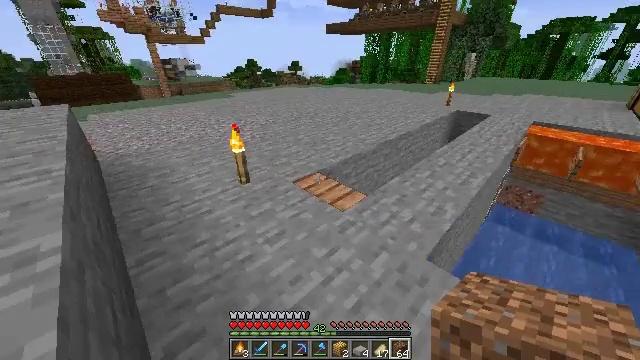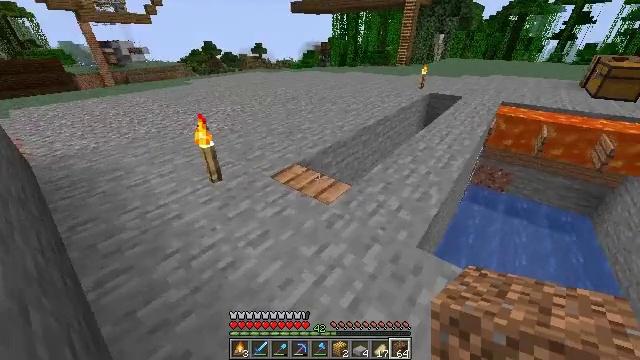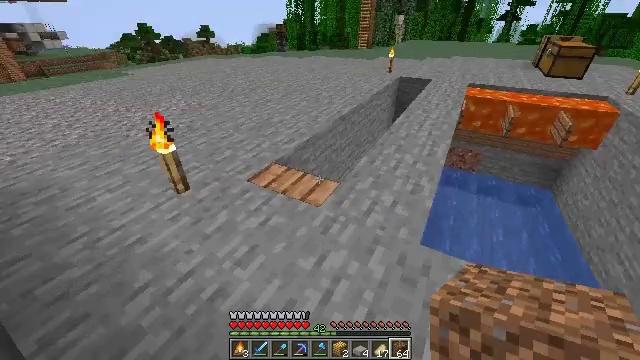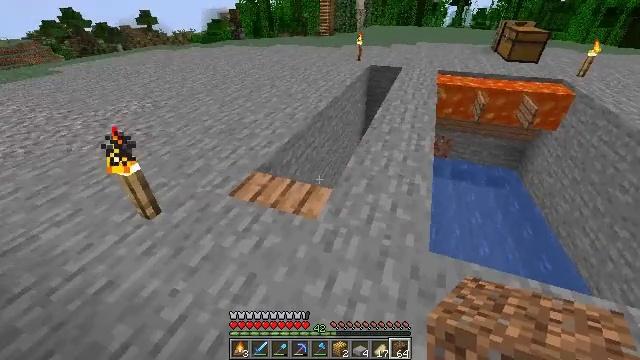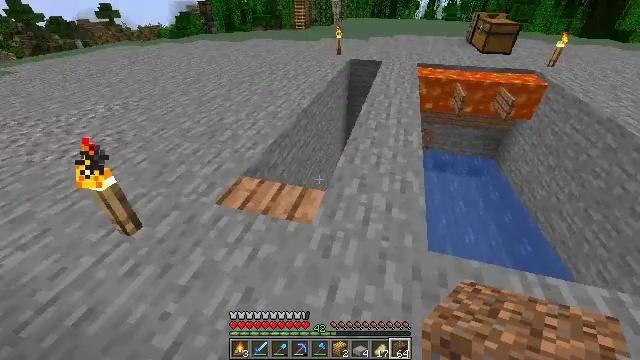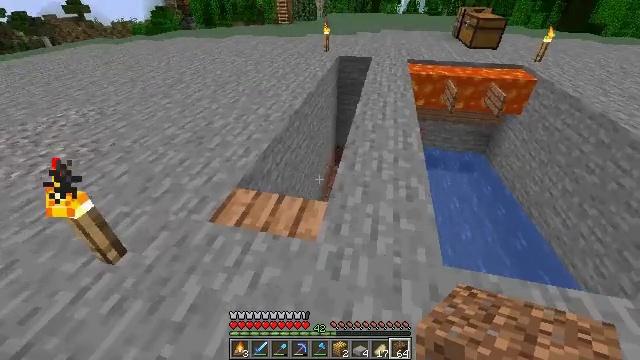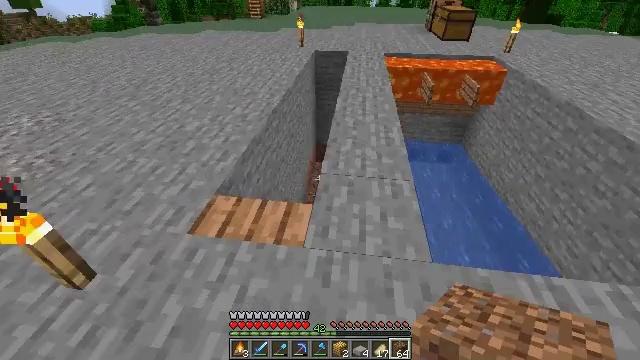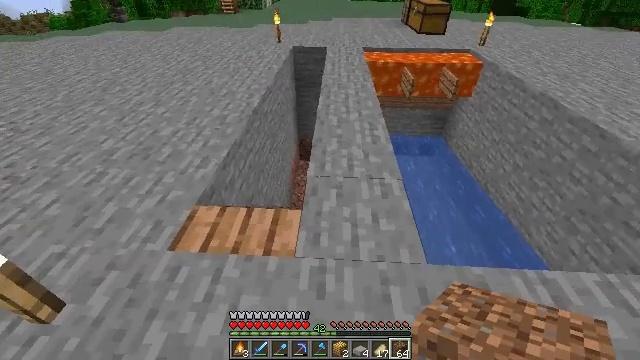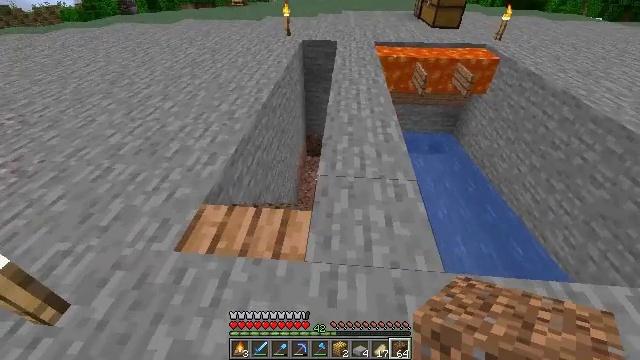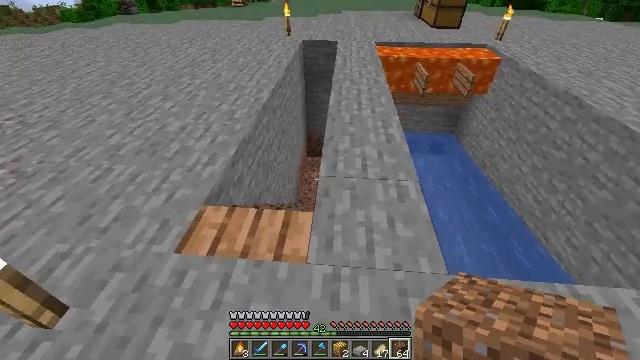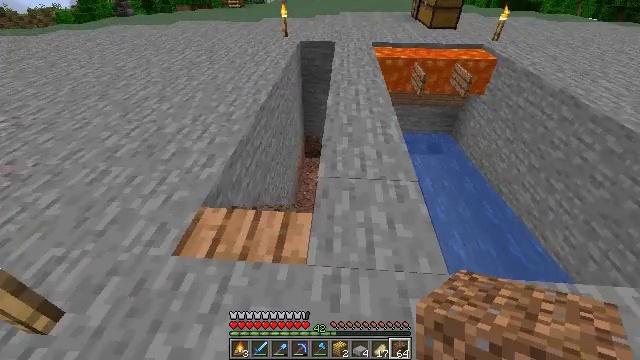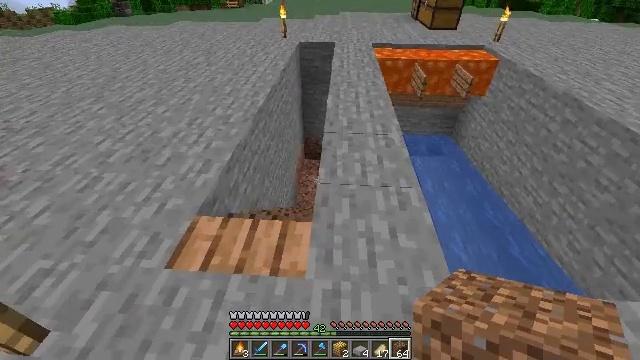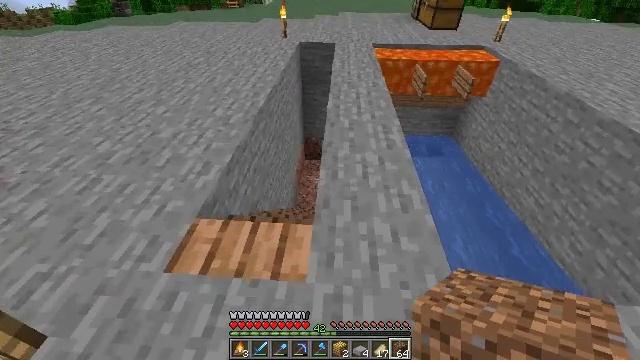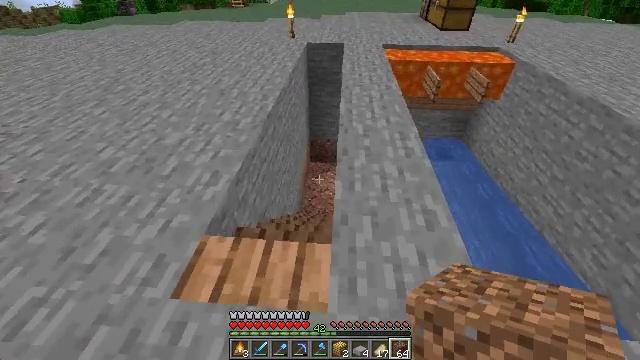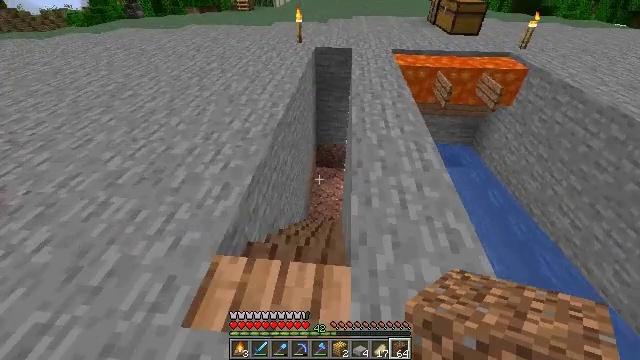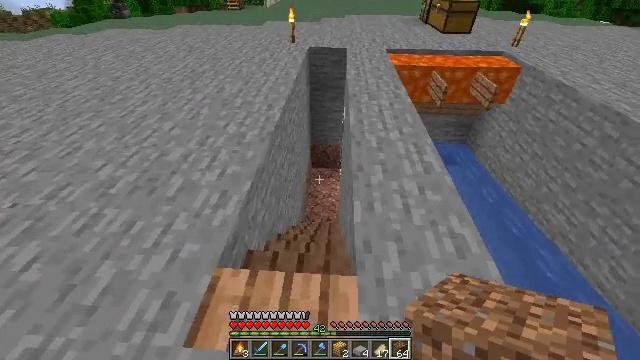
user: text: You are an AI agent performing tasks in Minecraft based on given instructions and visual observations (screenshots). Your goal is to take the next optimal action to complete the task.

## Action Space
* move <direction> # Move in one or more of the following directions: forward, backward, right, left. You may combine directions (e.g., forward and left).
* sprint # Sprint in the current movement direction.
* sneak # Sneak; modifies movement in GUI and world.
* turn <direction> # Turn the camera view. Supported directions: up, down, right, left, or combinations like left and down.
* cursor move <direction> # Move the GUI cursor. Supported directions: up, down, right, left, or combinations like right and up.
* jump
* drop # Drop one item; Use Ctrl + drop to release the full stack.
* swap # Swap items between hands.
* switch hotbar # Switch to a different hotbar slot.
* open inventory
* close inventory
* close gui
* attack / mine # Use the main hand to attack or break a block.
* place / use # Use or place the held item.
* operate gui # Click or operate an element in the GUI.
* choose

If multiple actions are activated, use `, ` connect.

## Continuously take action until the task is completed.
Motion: motion action
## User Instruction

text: Drop a dried kelp.
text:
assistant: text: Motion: move forward and move left, turn right and down
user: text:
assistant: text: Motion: move forward and move left, turn right and down
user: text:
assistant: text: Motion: move forward and move left, turn right and down
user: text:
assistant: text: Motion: move forward and move left, turn right and down
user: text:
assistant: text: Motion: move forward, turn right
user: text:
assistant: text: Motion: move forward, turn right and down
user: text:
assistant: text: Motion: turn right
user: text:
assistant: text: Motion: turn left and down
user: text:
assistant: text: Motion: no_op
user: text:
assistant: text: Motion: no_op
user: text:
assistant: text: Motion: move forward
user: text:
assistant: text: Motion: move forward and move left
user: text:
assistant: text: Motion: move forward and move left
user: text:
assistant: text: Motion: move forward and move left
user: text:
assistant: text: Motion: move forward and move left, turn right
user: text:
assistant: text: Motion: move forward
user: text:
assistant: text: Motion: move forward, turn down
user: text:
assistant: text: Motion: move forward
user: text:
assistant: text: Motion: move forward
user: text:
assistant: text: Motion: move forward
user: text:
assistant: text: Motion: move forward
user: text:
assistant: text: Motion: move forward
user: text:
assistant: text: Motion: move forward
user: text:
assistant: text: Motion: move forward
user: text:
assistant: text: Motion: move forward, turn right
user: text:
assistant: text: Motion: move forward
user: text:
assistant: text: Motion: move forward
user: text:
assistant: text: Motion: move forward
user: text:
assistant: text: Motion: move forward
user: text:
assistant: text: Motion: move forward